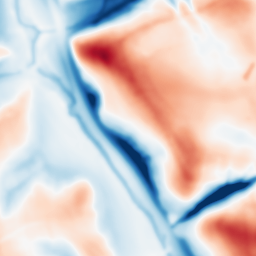
Category: multiscale
Decomposition family: dog_multiscale
Decomposition parameters: sigma_ratio: 1.6
n_scales: 5
base_sigma: 2
Upsampling method: linear_exact
Upsampling parameters: scale: 8
Upsampling scale: 8